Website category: book
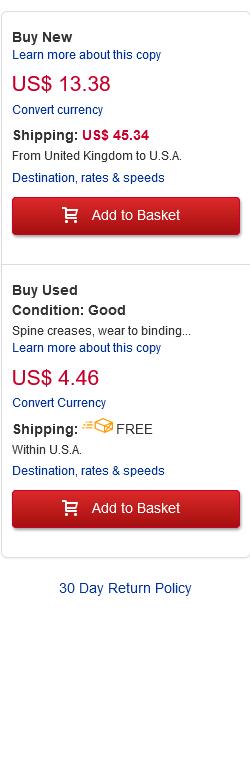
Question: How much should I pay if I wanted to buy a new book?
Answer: US$ 13.38

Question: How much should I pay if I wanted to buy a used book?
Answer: US$ 4.46

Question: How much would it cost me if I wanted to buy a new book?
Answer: US$ 13.38

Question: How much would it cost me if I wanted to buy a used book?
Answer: US$ 4.46

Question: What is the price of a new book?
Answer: US$ 13.38

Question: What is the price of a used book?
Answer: US$ 4.46

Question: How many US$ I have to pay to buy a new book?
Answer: US$ 13.38

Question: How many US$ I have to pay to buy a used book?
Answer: US$ 4.46

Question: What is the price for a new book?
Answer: US$ 13.38

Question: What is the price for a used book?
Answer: US$ 4.46

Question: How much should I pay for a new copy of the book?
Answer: US$ 13.38

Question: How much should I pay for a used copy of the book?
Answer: US$ 4.46

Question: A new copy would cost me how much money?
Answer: US$ 13.38

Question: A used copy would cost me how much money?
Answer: US$ 4.46

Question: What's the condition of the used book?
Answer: Good

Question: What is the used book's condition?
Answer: Good

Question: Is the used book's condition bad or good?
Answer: Good

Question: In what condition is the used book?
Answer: Good

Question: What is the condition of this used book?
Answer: Good

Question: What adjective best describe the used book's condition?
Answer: Good

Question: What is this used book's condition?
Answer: Good

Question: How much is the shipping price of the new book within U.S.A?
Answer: US$ 45.34

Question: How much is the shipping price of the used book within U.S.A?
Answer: FREE

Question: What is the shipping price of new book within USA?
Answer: US$ 45.34

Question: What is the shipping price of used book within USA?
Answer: FREE

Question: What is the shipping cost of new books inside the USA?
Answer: US$ 45.34

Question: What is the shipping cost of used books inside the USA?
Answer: FREE

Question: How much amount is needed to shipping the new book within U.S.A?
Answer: US$ 45.34

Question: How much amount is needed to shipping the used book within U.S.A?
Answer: FREE

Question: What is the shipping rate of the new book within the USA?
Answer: US$ 45.34

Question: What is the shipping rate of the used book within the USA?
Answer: FREE

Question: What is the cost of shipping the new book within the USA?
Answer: US$ 45.34

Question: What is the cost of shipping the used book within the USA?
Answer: FREE

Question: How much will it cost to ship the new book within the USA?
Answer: US$ 45.34

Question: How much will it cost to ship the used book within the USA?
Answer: FREE